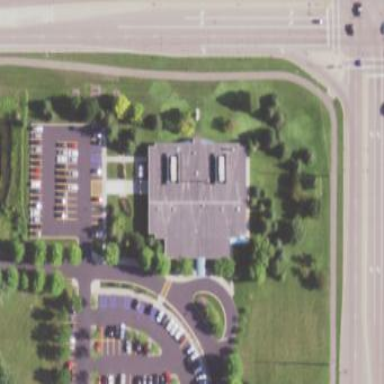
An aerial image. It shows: Clinic building providing healthcare services.